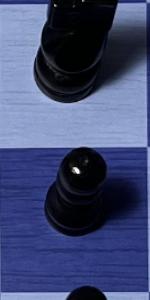
Label: Pawn_Black